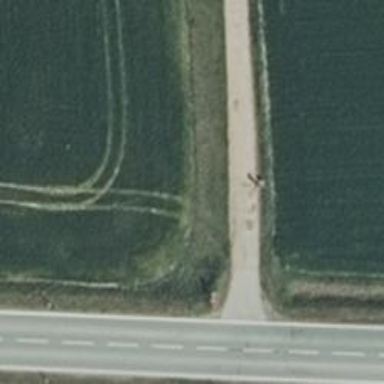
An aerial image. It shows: Service road with paved surface.